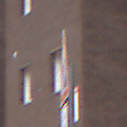
Verkehrszeichen: Arbeitsstelle
Zusatzzeichen unten: ZeitangabenMitBeschraenkungAufWochentage3
Umgebung: Outdoor, Urban
Tageszeit: MorningAfternoon
Wetter: Overcast
Licht: Natural
Jahreszeit: NotSpecified
Kontrast: LowContrast